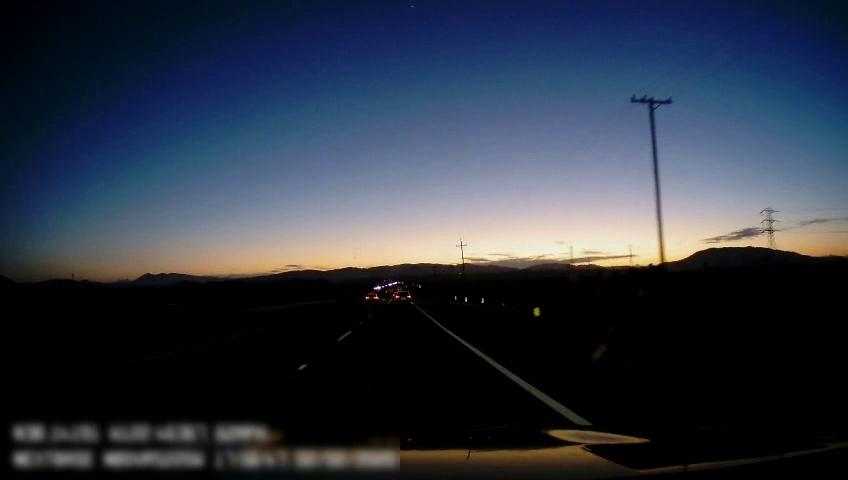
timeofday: Dusk/Dawn/Twilight
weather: Sunny
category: Drivable Space
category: Vehicles | SUV
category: Vehicles | Car
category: Lanes | Alternate Lane
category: Lanes | Current Lane
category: Lanes | Current Lane